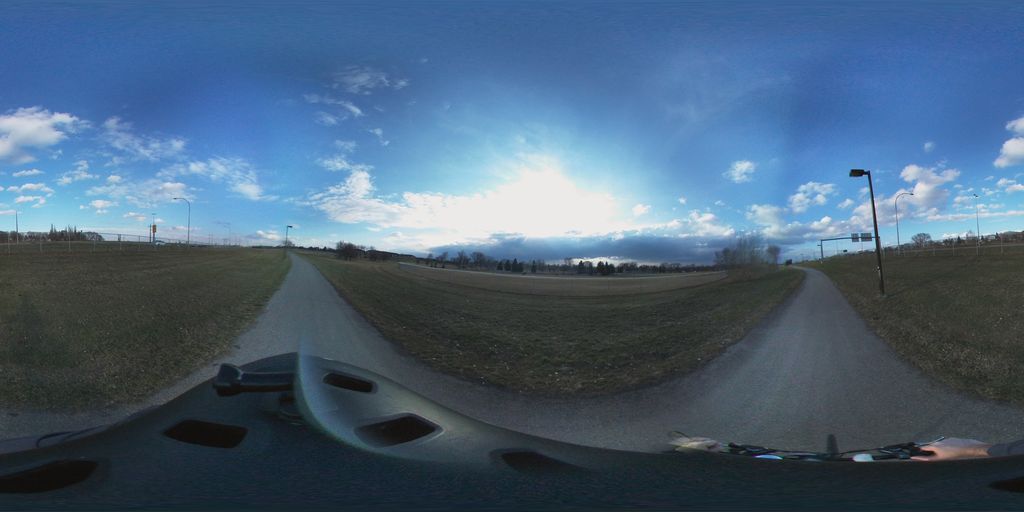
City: saskatoon